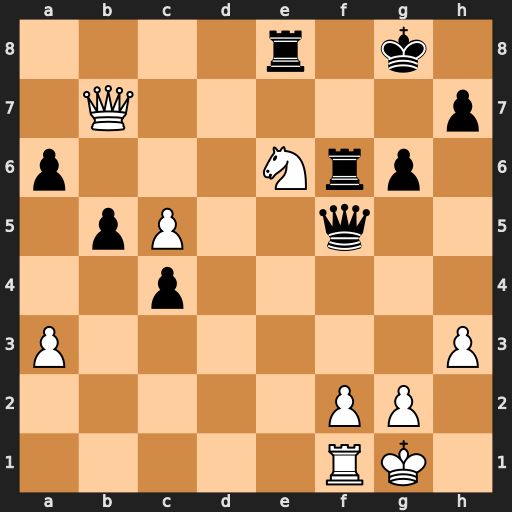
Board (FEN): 4r1k1/1Q5p/p3Nrp1/1pP2q2/2p5/P6P/5PP1/5RK1
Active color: w
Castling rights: -
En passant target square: -
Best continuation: Qg7#